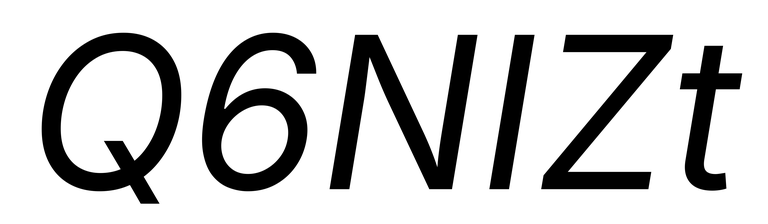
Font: Inter-Italic_Italic